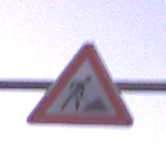
Verkehrszeichen: Arbeitsstelle
Umgebung: Outdoor, RoadRail
Tageszeit: Dawn
Wetter: Clear
Licht: Natural
Jahreszeit: NotSpecified
Kontrast: LowContrast